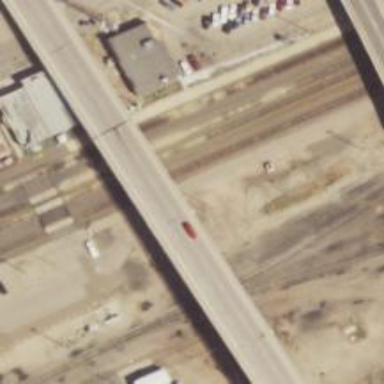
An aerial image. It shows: Viaduct bridge on trunk expressway.